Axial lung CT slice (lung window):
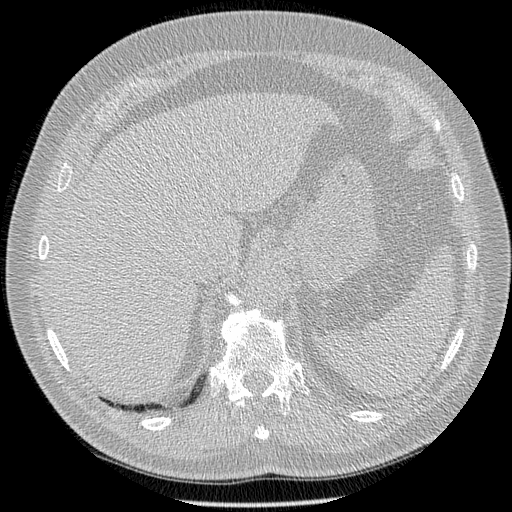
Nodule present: no